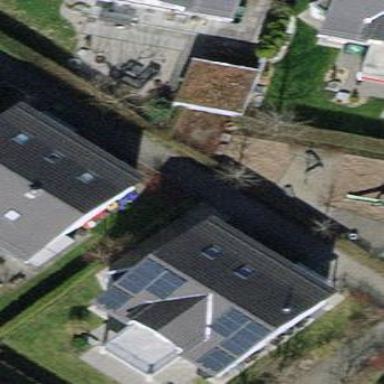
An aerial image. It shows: Detached building with gabled roof.